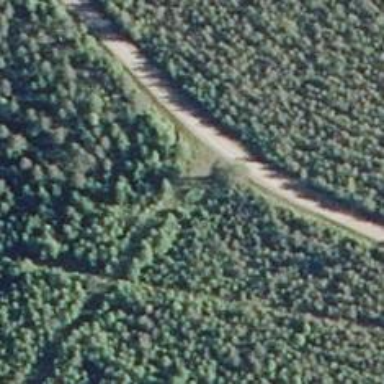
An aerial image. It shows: Unclassified road.